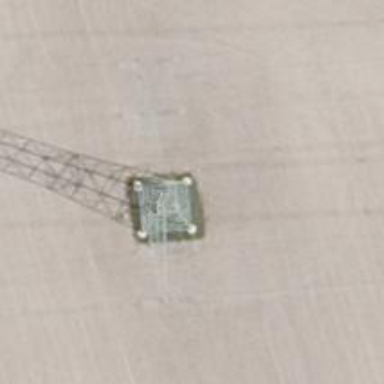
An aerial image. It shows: Power tower.